四年级 · 算术
奶牛场有 5 个牛棚, 每个牛棚里有 4 头奶牛，奶牛场一天共喂 $360 \mathrm{~kg}$ 饲料。平均每头奶牛一天喂多少千克饲料？（用两种方法解答）

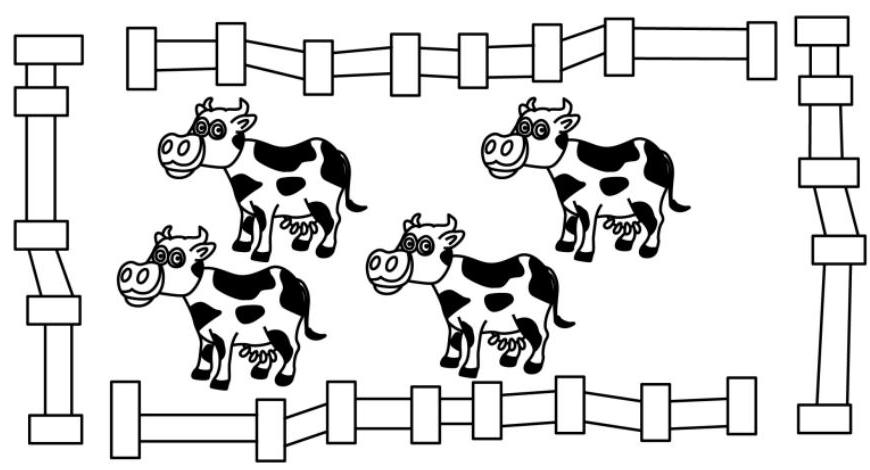
答案: 解18 千克

【分析】方法一：可先用饲料的总重量除以牛棚的个数计算出每个牛棚喂饲料的重量, 然后用每个牛棚喂饲料的重量除以每个牛棚奶牛的头数即可, 因此列式为: 饲料的总重量 $\div$ 牛棚的个数 $\div$ 每个牛棚奶牛的头数 $=$ 平均每头奶牛一天喂饲料的重量;

方法二: 可先用牛棚的个数乘每个牛棚奶牛的头数计算出奶牛的总头数, 然后用饲料的总重量除以奶牛的总头数即可, 因此列式为: 饲料的总重量 $\div$ (牛棚的个数 $\times$ 每个牛棚奶牛的头数 $)=$ 平均每头奶牛一天喂饲料的重量。依此列式并计算。

【详解】方法一:

$360 \div 5 \div 4$

$=72 \div 4$

$=18$ (千克)

方法二:

$360 \div(5 \times 4)$

$=360 \div 20$

$=18$ (千克)

答: 平均每头奶牛一天喂 18 千克饲料。

【点睛】此题考查的是运用整数除法的性质解决实际问题, 应熟练掌握。